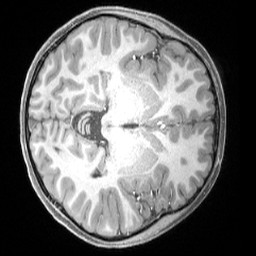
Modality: T1w
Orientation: axial
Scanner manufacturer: siemens
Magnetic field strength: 3 T
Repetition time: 2.4 s
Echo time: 0.00224 s